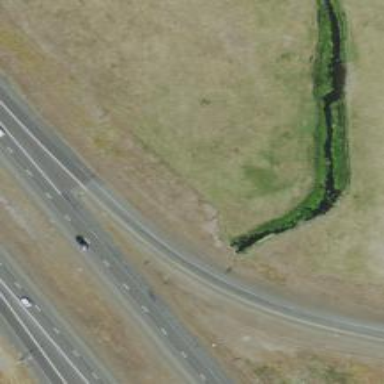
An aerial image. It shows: Motorway link.